Question: I am trying to merge two images a PNG/TIFF file over a JPEG image. I am using the following code
'''
try {
image = ImageIO.read(new File("C:\Users\user\Desktop\test\a.jpg"));
} catch (IOException e) {
// TODO Auto-generated catch block
e.printStackTrace();
}
BufferedImage overlay = null;
try {
overlay = ImageIO.read(new File("C:\Users\user\Desktop\test\b.png"));
} catch (IOException e) {
// TODO Auto-generated catch block
e.printStackTrace();
}
// create the new image, canvas size is the max. of both image sizes
int w = Math.max(image.getWidth(), overlay.getWidth());
int h = Math.max(image.getHeight(), overlay.getHeight());
BufferedImage combined = new BufferedImage(w, h, BufferedImage.TYPE_INT_ARGB);
// paint both images, preserving the alpha channels
Graphics2D g = combined.createGraphics();
/**Set Antialias Rendering**/
g.setRenderingHint(RenderingHints.KEY_ANTIALIASING,
RenderingHints.VALUE_ANTIALIAS_ON);
/**
* Draw background image at location (0,0)
* You can change the (x,y) value as required
*/
g.drawImage(image, 0, 0, null);
/**
* Draw foreground image at location (0,0)
* Change (x,y) value as required.
*/
g.drawImage(overlay, 0, 0, null);
g.dispose();
// Save as new image
try {
ImageIO.write(combined, "JPG", new File("C:\Users\user\Desktop\test\c.jpg"));
} catch (IOException e) {
// TODO Auto-generated catch block
e.printStackTrace();
}
'''
But, then final image that is forming is not according to what i want. Please refer to the attached images for clarity.
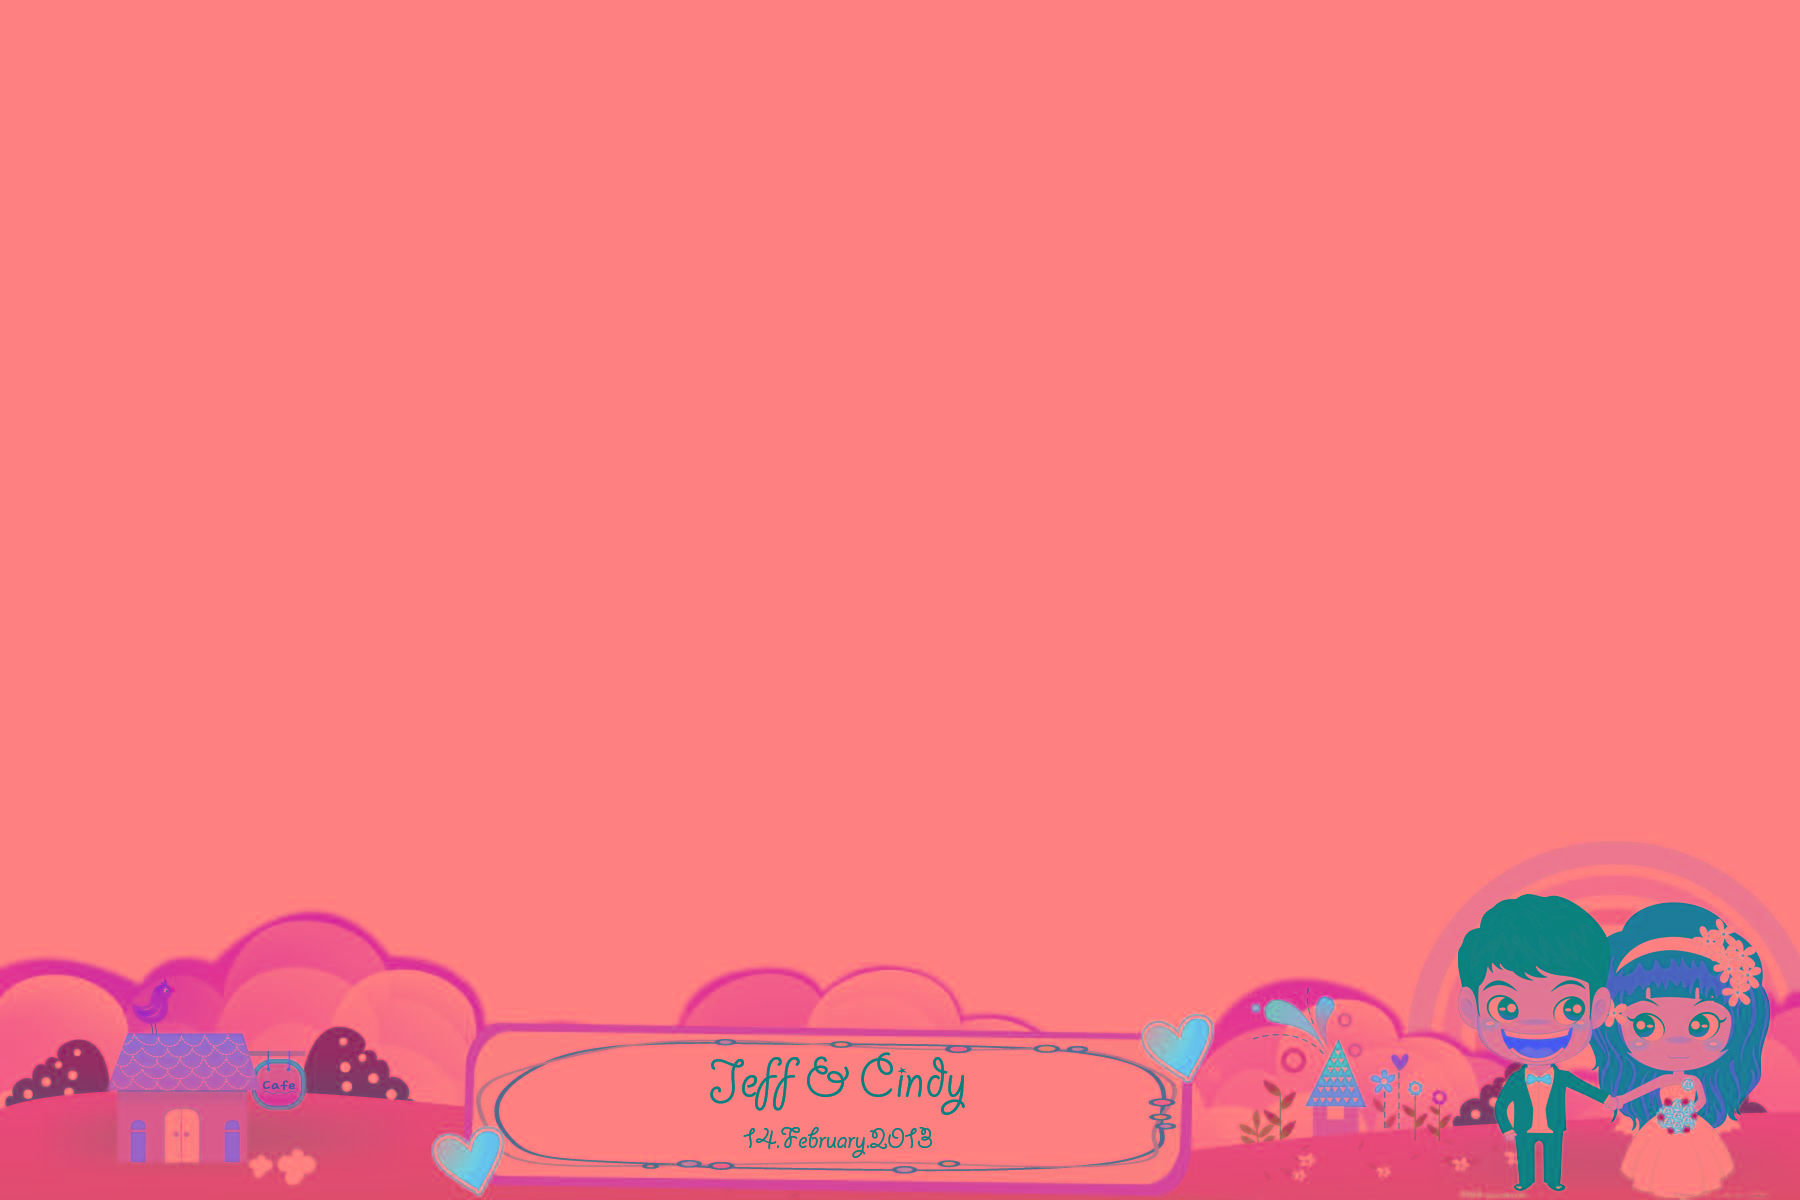
Answer:
'''
import java.awt.*;
import java.awt.image.BufferedImage;
import java.net.URL;
import javax.imageio.ImageIO;
import javax.swing.*;
class CombineImages {
public static void main(String[] args) throws Exception {
URL urlImage1 = new URL("http://i.stack.imgur.com/T5uTa.png");
// Load the FG image (must have transparent parts)
final Image fgImage = ImageIO.read(urlImage1);
int w = fgImage.getWidth(null);
int h = fgImage.getHeight(null);
// Create a non-trasparent BG image
final BufferedImage bgImage =
new BufferedImage(w,h,BufferedImage.TYPE_INT_RGB);
// Create the final image
final BufferedImage finalImage =
new BufferedImage(w,h,BufferedImage.TYPE_INT_RGB);
Graphics2D g = finalImage.createGraphics();
g.drawImage(bgImage, 0, 0, null);
g.drawImage(fgImage, 0, 0, null);
g.dispose();
Runnable r = new Runnable() {
@Override
public void run() {
JPanel gui = new JPanel(new GridLayout(1,0,5,5));
gui.add(new JLabel(new ImageIcon(bgImage)));
gui.add(new JLabel(new ImageIcon(fgImage)));
gui.add(new JLabel(new ImageIcon(finalImage)));
JOptionPane.showMessageDialog(null, gui);
}
};
// Swing GUIs should be created and updated on the EDT
// http://docs.oracle.com/javase/tutorial/uiswing/concurrency/initial.html
SwingUtilities.invokeLater(r);
}
}
'''